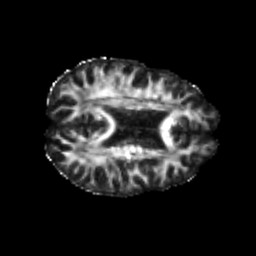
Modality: FA
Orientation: axial
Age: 21
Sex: female
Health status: healthy
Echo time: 0.074 s